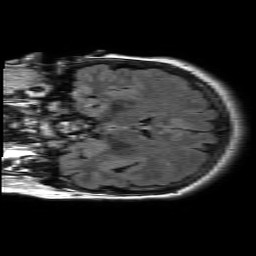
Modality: FLAIR
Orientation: coronal
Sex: female
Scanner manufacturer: philips
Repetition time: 11 s
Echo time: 0.125 s